Current action and preconditions to check: trajectory_clear

Your task: For each precondition in the list above, predict whether it will hold at this action.

Consider the current scene as observed from the mobile robot's camera, and analyze the predicted future states of all dynamic agents (e.g., people, animals, vehicles, or any moving entities) within the NEXT SECOND.

IMPORTANT: Only answer "very likely" if you are absolutely certain—based on strong, clear evidence—that a dynamic agent will violate the precondition in the predicted future state. Do NOT answer "very likely" for unlikely, ambiguous, or low-probability risks.

Ask yourself for each precondition: Is there a high probability, with clear and convincing evidence, that the predicted future states of any dynamic agent will interfere with the predicted future state of the currently executing action within the NEXT SECOND, causing that precondition to fail?

Assess the risk level based on these predictions. Use "likely" or "very likely" if motions create a clear risk of interference.

Use "neutral" or "improbable" if agents are nearby but their predicted paths are clearly diverging or non-conflicting.

Failure Risk Categories: "very improbable", "improbable", "neutral", "likely", "very likely"

Answer Format: Output ONLY the probability_of_failure value from these categories: "very improbable", "improbable", "neutral", "likely", "very likely"

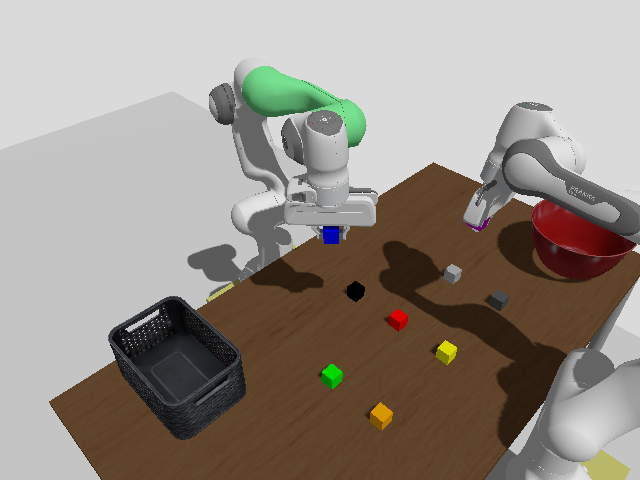

Answer: very improbable